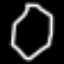
Label: octagon